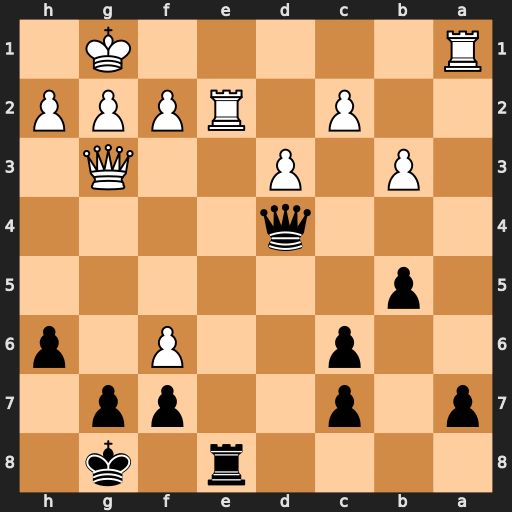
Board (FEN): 4r1k1/p1p2pp1/2p2P1p/1p6/3q4/1P1P2Q1/2P1RPPP/R5K1
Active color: b
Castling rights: -
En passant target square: -
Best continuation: Qxa1+ Re1 Qxe1#